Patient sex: M
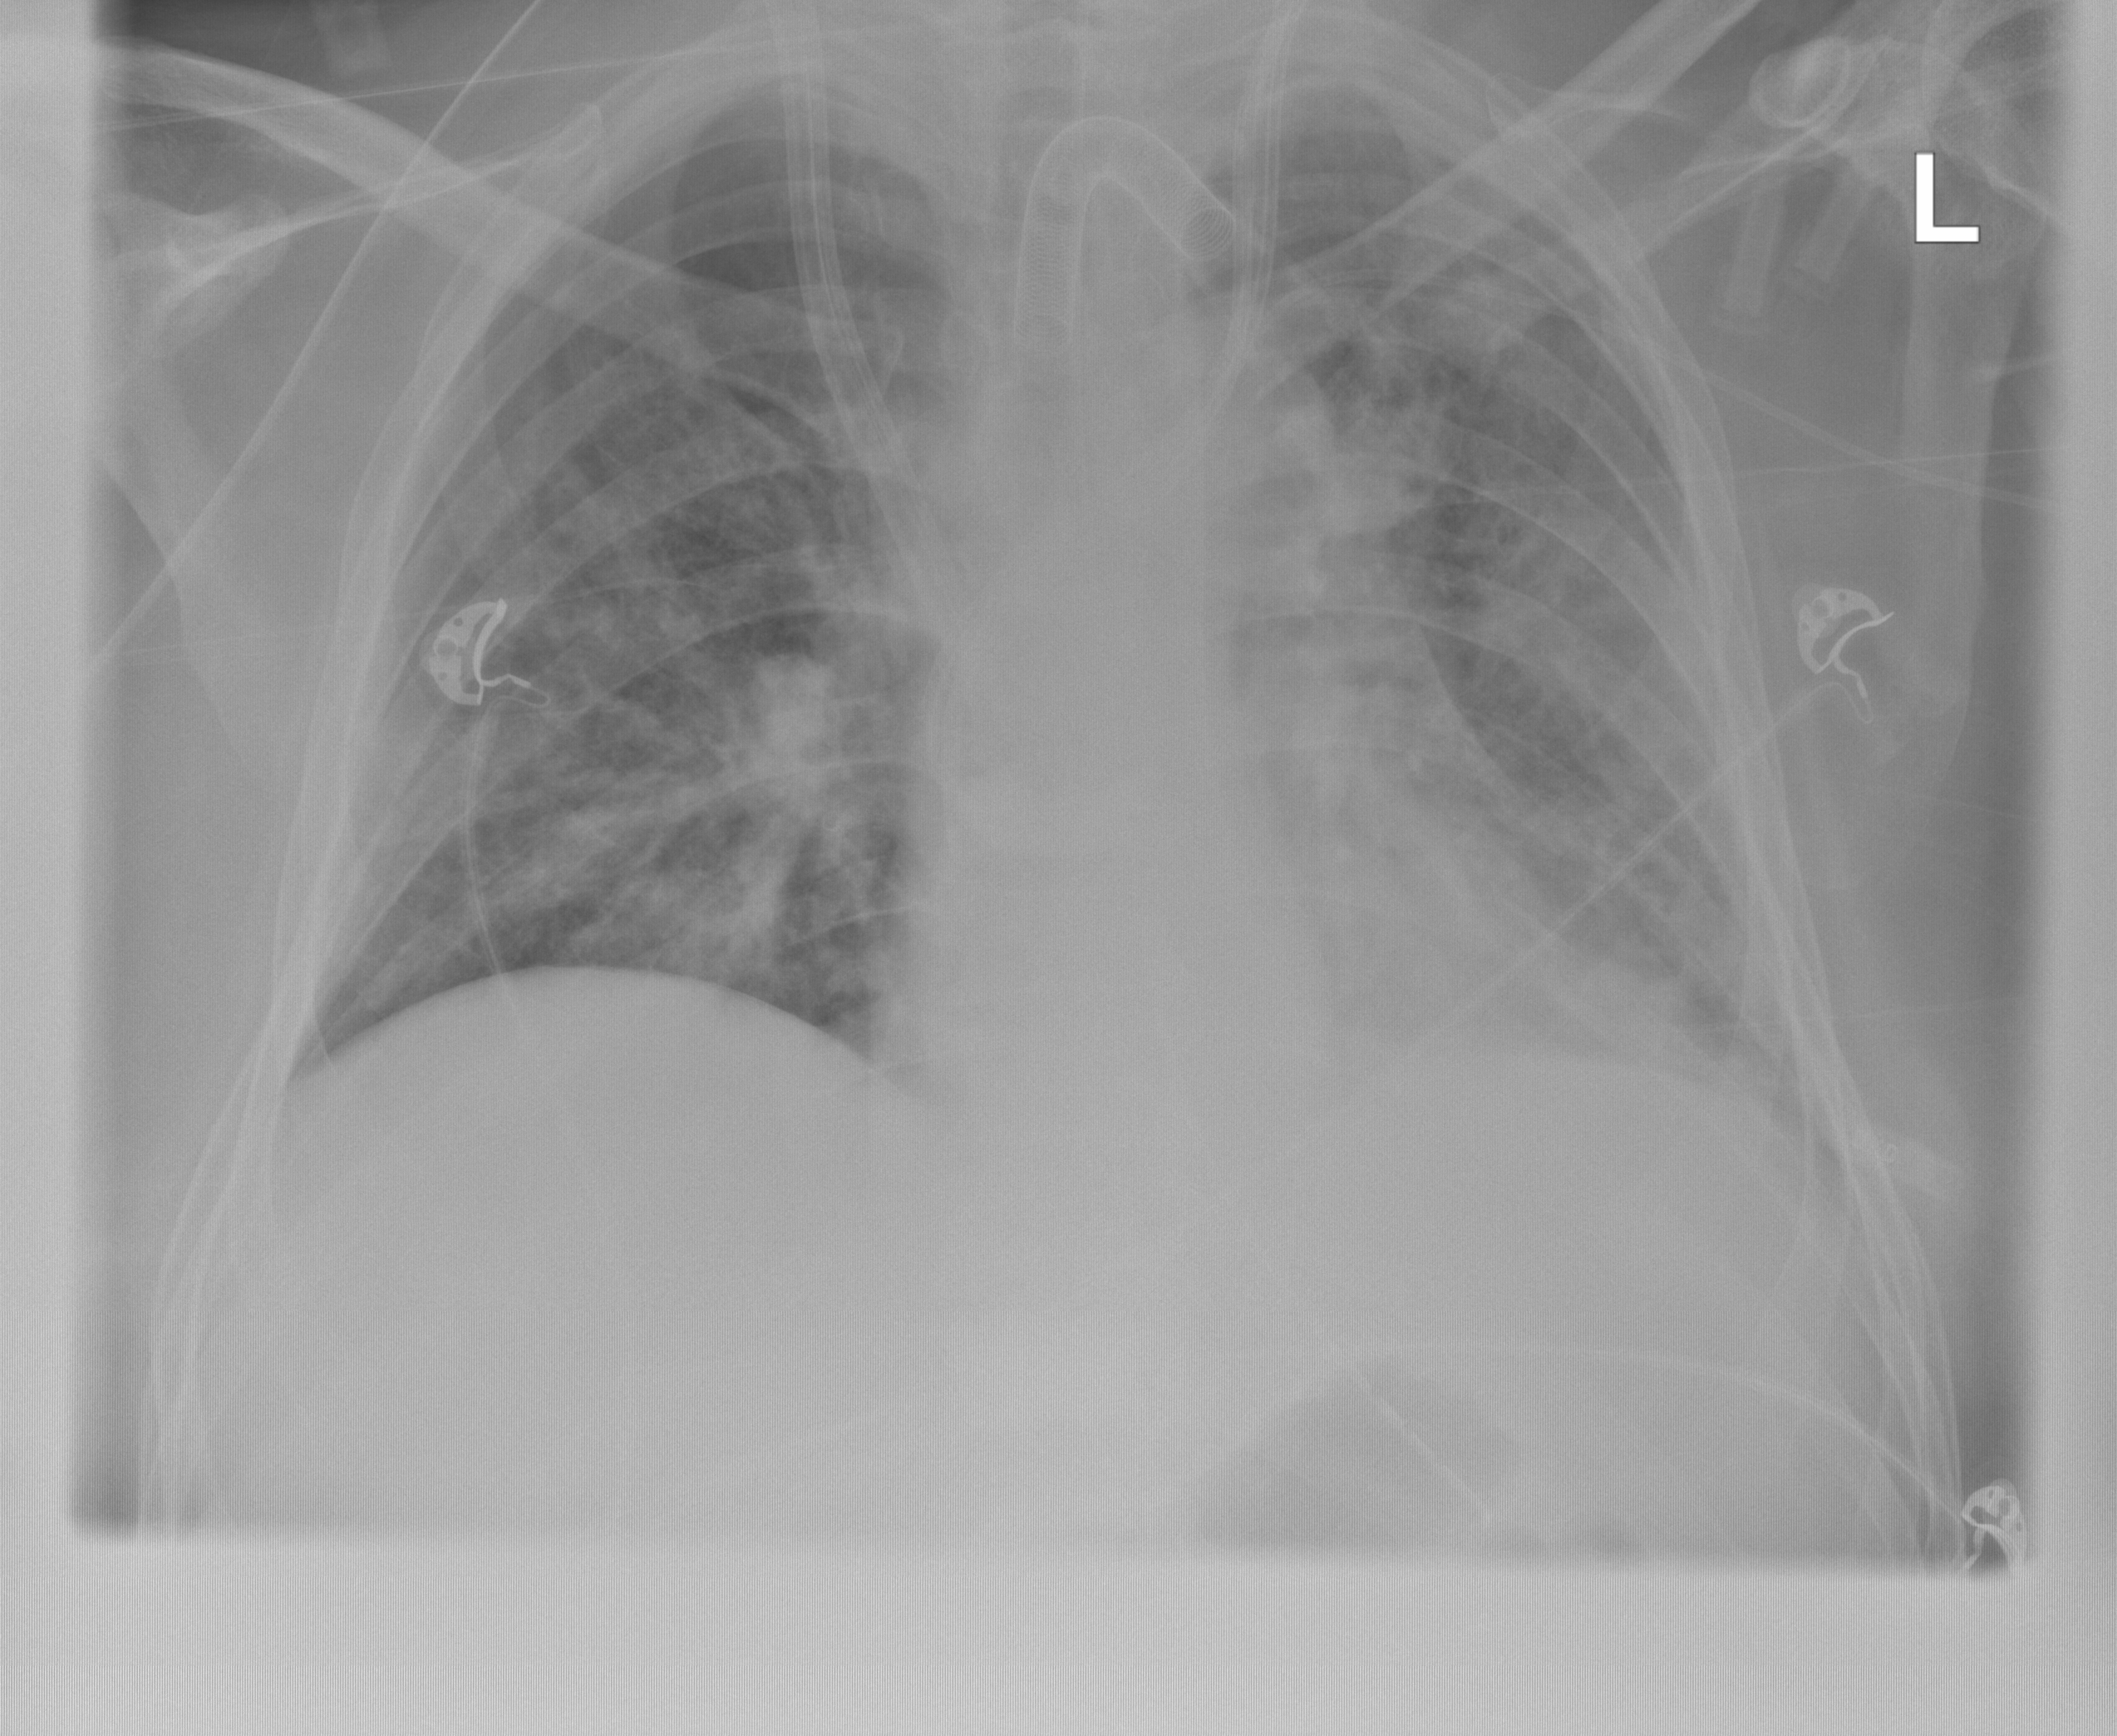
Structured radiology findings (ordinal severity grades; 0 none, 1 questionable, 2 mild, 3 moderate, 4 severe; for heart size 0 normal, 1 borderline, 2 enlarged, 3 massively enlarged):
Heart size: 1
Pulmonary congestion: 2
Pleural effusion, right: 0
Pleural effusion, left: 1
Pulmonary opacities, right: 2
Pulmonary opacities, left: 3
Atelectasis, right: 0
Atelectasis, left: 0